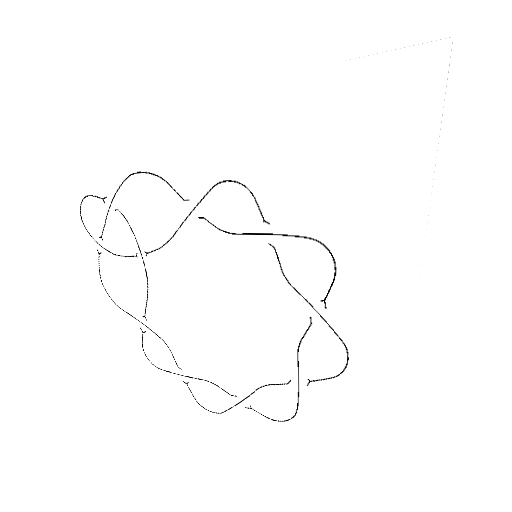
Crossing number: 10